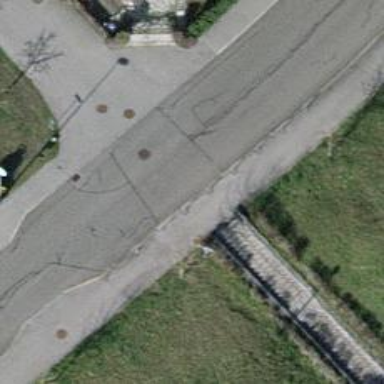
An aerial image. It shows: Steps made of asphalt.